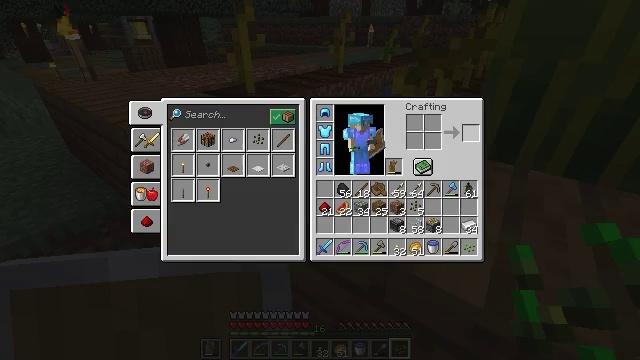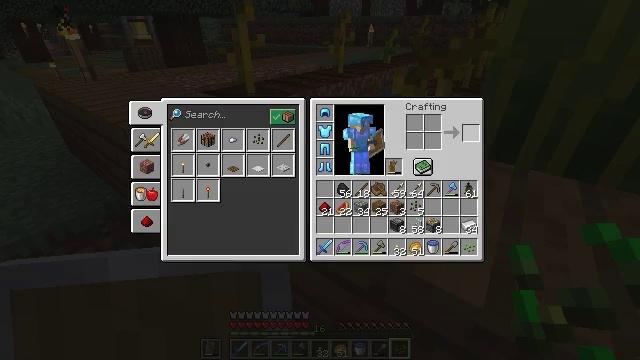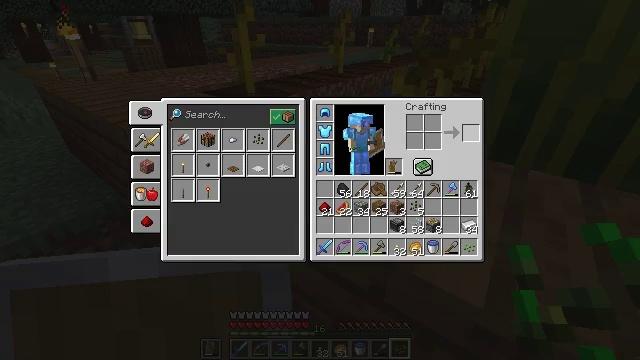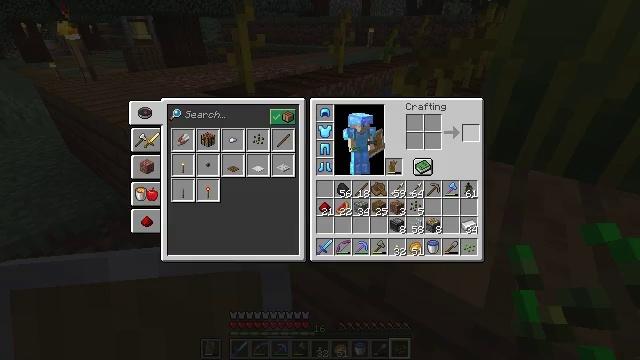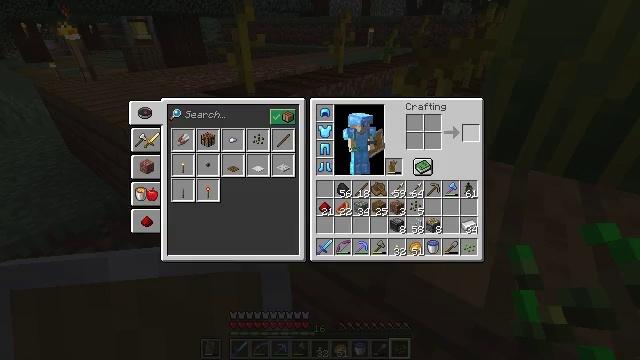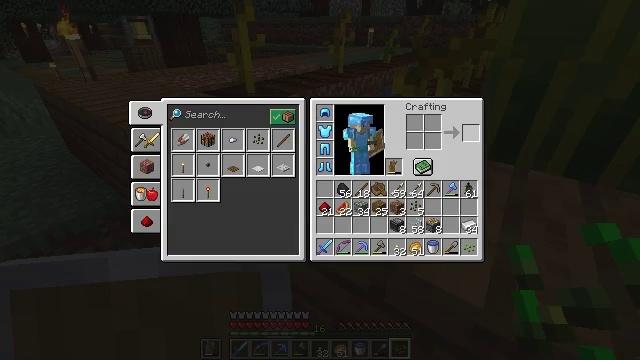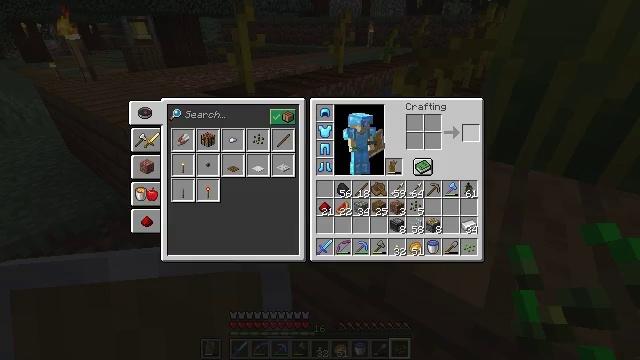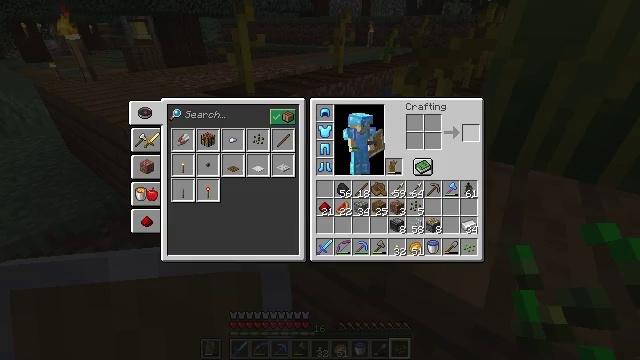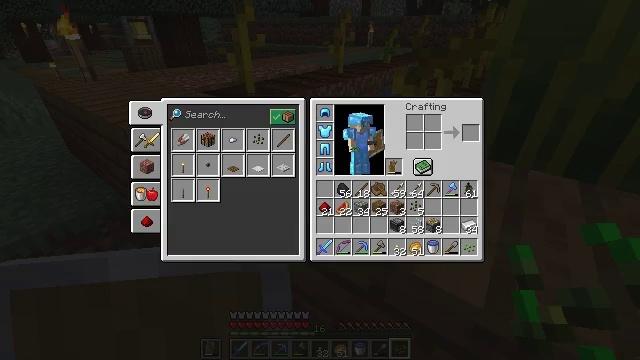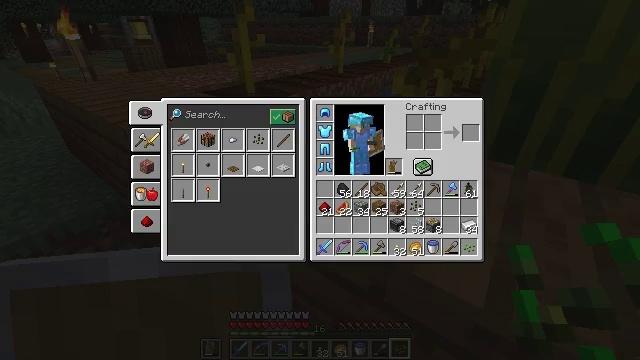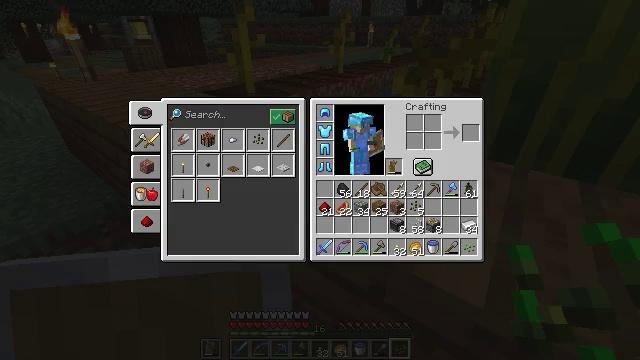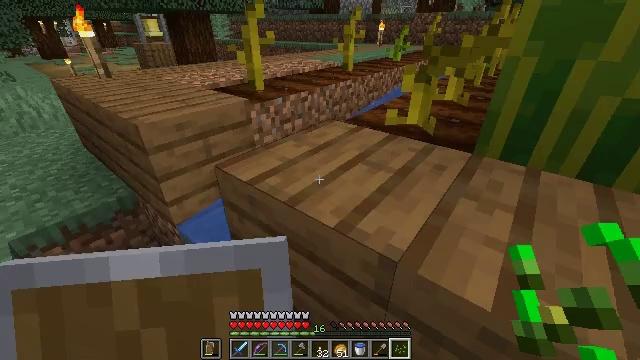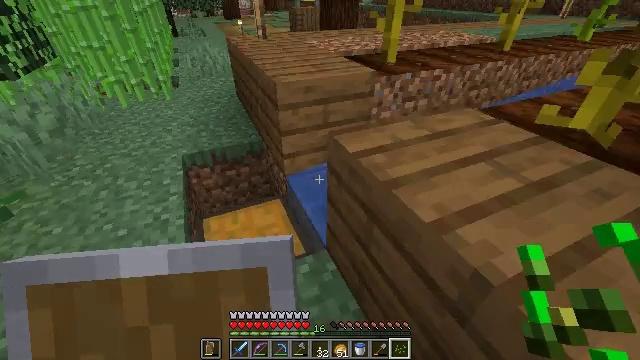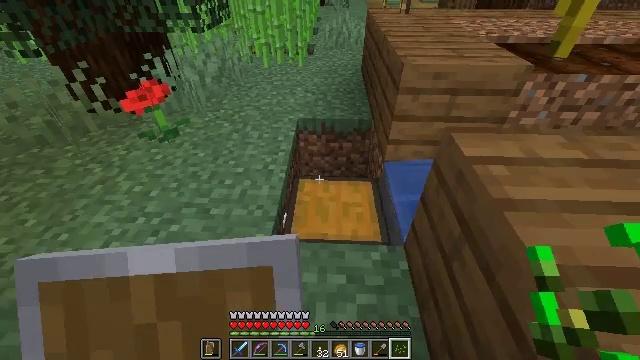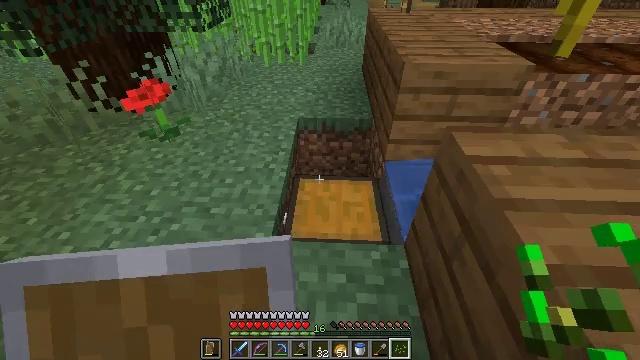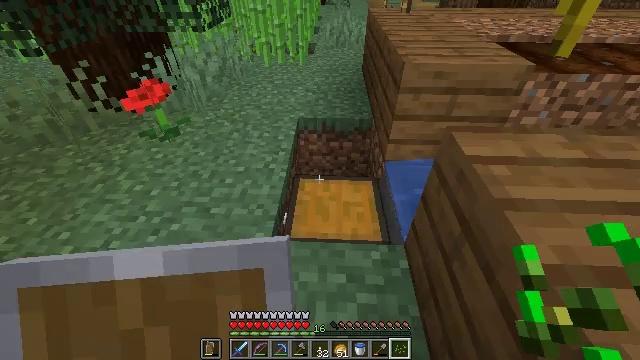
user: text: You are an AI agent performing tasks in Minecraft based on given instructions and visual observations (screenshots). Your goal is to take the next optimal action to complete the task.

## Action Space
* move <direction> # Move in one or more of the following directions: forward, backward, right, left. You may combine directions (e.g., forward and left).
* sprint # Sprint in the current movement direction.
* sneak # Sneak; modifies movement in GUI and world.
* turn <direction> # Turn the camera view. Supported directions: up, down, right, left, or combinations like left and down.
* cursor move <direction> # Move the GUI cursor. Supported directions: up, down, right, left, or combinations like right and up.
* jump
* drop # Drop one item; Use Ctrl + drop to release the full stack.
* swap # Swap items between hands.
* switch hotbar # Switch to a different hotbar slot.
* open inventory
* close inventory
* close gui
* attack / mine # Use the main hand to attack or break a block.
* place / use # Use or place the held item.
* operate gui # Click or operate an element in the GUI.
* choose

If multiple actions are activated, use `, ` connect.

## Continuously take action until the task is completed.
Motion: motion action
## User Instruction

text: Reclaim the chest into your inventory.
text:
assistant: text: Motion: open gui
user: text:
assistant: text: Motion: no_op
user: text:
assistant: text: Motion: no_op
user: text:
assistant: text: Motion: no_op
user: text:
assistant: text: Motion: no_op
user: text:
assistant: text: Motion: no_op
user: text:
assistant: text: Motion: no_op
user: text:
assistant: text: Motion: no_op
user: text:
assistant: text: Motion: no_op
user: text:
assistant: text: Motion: no_op
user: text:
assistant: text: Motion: cursor move left
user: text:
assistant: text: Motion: turn left and down, close gui
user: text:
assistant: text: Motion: turn left and down
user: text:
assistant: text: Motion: no_op
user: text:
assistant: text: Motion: no_op
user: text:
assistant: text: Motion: no_op
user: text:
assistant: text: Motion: no_op
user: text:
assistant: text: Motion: move forward
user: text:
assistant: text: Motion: move forward
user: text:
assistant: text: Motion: move forward, turn right and down
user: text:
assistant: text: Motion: move forward, turn right and down
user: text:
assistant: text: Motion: move left, turn right
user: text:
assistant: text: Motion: move left, turn right
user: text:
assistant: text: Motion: move left, turn right
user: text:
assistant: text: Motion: move back and move left
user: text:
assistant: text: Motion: move back, turn down
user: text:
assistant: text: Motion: move back, turn left and down
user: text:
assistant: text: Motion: move back, turn left
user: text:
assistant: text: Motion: no_op
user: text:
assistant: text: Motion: turn up